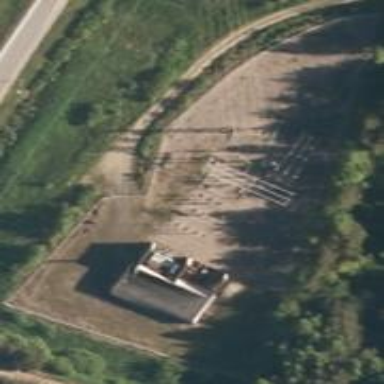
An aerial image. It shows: Power substation.